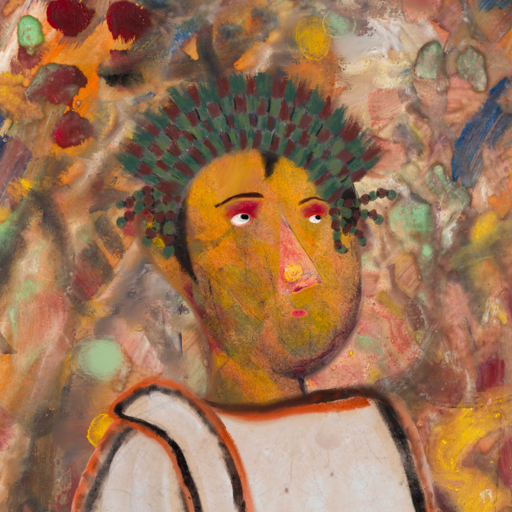
Background: Mother_And_Son_Mother, Head And Neck Side: Gypsy_Mother, Face Side: Irani, Bust: Roy_Bahadur, Hair Side: Roy_Bahadur, Head Accessory: After_Raid_Crown, Second Necklace: Blank, Necklace: Blank, Baby: Blank